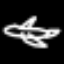
Label: airplane